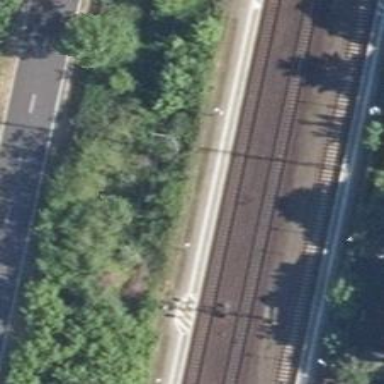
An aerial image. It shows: Railway signal.